Field crop: maize
Growth stage: 2
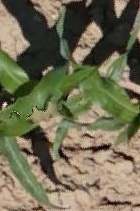
Species: maize